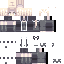
A male skeleton skin with dark skin, wearing blonde long hair dressed in a black armor chest and black pants, featuring a closed mouth.